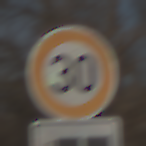
Verkehrszeichen: Geschwindigkeit30
Zusatzzeichen unten: HinweisDurchSinnbild16
Umgebung: Outdoor, Nature
Tageszeit: MorningAfternoon
Wetter: PartlyCloudy
Licht: Natural
Jahreszeit: NotSpecified
Kontrast: HighContrast